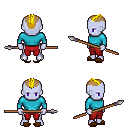
a pixel art fantasy rpg character, male body template, dark elf, purple skin, teal long-sleeve shirt, red pants, blonde short mohawk hairstyle, brown slippers, spear, four views (front, back, left, right), 2x2 character sprite sheet, small pixel art, hard edges, no anti-aliasing